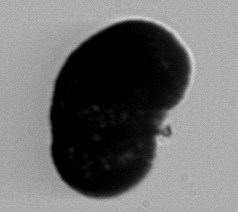
Label: pollen